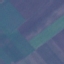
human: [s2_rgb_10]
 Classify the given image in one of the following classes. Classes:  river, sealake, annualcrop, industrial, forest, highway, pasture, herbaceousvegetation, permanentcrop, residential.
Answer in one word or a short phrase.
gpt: AnnualCrop